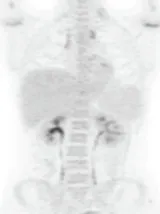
PET/CT images in this patient. And month 13.5 after HSCT Panels (B, C) demonstrate a persistent complete remission after HSCT.
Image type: radiology (pet)